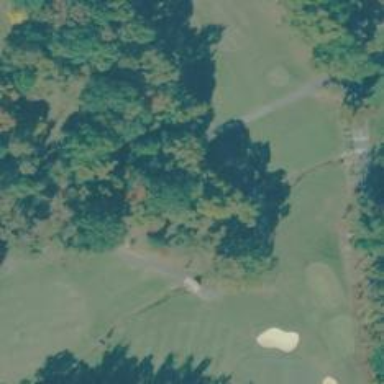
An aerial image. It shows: Service road used as golf cart path.